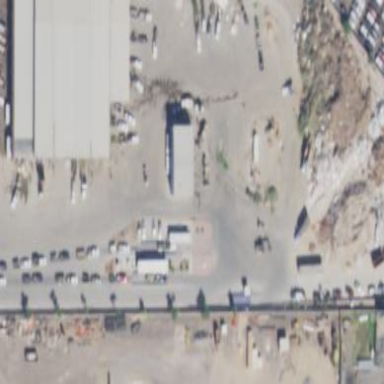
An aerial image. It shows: Industrial area with waste transfer station.